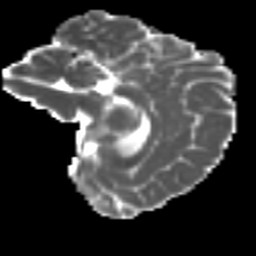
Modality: MD
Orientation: sagittal
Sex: female
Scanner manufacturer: ge
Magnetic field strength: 3 T
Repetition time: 7 s
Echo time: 0.08 s